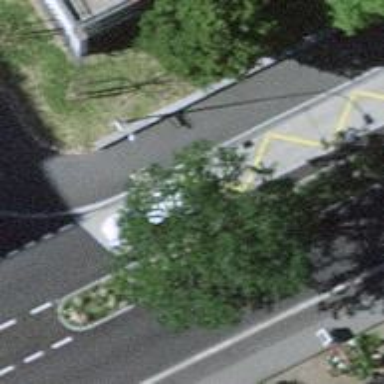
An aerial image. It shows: Asphalt platform for public transport.